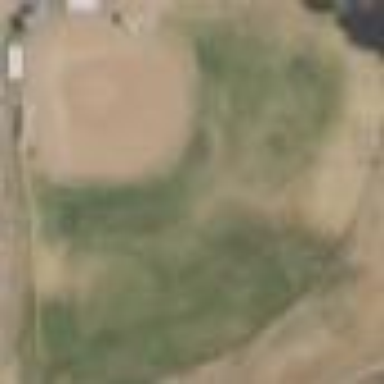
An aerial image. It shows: Baseball pitch for leisure land.